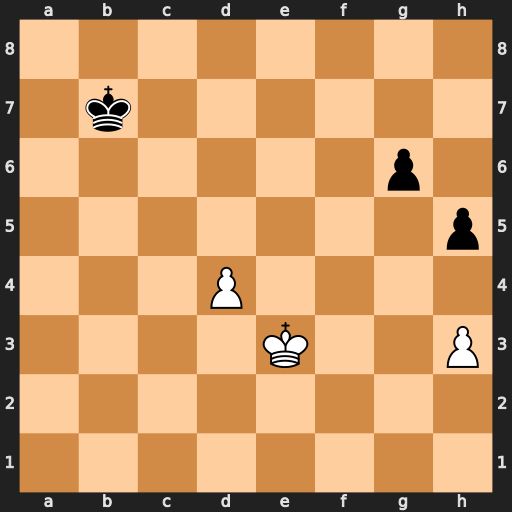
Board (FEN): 8/1k6/6p1/7p/3P4/4K2P/8/8
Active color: w
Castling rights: -
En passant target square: -
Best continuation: Kf4 Kc6 Kg5 Kd5 Kxg6